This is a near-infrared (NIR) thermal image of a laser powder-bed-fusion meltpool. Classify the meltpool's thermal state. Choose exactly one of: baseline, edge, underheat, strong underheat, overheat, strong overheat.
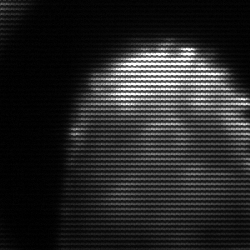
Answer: edge